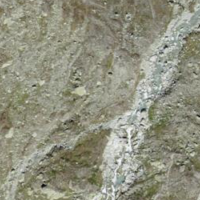
EUNIS habitat code: 48
Species observed at this site:
Jacobaea incana
Saxifraga bryoides